Question: I have a favourites feature, but want the user to be able to remove them.
This is what it looks like:

So what I want to achieve is a "Remove" link under each item which calls the remove function, and so removes that entity.
Here is my JS:
'''
function updateFavourite(video) {
document.getElementById('favourite').onclick = function () {
if ($.grep(myfavourite, function (item) {
return item["id"] == video["id"];
}).length == 0) {
blacklist[video["id"]] = true;
myfavourite.push(video);
var html = "<li class="history">" +
"<img class= "img-rounded" src="{0}"/>" +
"<p><b title="{2}"><a class="extendedLink" href="javascript:watchFavouriteVideo('{1}');"><span></span>{2}</a></b><br>" +
"by {3}<br>" +
"{4} | {5} views</p>" +
"</li>";
$("#myfavourite").prepend(html.format(video["thumbnail"],
video["id"],
video["title"],
video["uploader"],
video["length"],
video["views"]));
}
}
}
function remove(video) {
document.getElementById('remove').onclick = function () {
myfavourite.splice(video, 1);
}
}
'''
The problem is that it does not remove the video, and don't know how to add the "Remove" text for each entity.
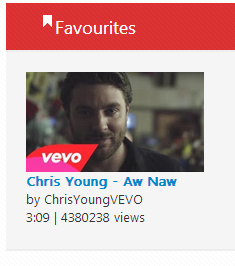
Answer: Here is an example
HTML
'''
<div id="favourites"></div>
<div id="displayList"></div>
'''
CSS
'''
#favourites {
width:auto;
height:100px;
}
.favourite {
width:auto;
height: auto;
margin-right:10px;
background-color:cyan;
float:left;
}
.title {
width:auto;
height: auto;
background-color:red;
border:0px;
text-align:center;
}
.picture {
width:50px;
height: 50px;
background-position:center;
display:block;
margin:0 auto;
}
.remove {
width:auto;
height: auto;
text-align:center;
}
.remove:hover {
cursor:pointer;
background-color:yellow;
}
#displayList {
min-height:20px;
clear:both;
border:1px solid black;
}
'''
Javascript
'''
var picsArray = [
'http://upload.wikimedia.org/wikipedia/commons/1/1b/Beys_Afroyim_with_son_%28cropped%29.jpg',
'http://upload.wikimedia.org/wikipedia/commons/8/8a/Tammam_Salam.jpg',
'http://upload.wikimedia.org/wikipedia/commons/2/27/Ratusz2007.jpg',
'http://upload.wikimedia.org/wikipedia/commons/6/60/GPN-2000-001979.jpg'
],
list = picsArray.slice(),
favourites = document.getElementById('favourites'),
displayList = document.getElementById('displayList');
function emptyNode(node) {
while (node.firstChild) {
node.removeChild(node.firstChild);
}
}
function updateDisplayList() {
emptyNode(displayList);
list.map(function (entry) {
return entry.split('/').slice(-1)[0];
}).forEach(function (shortEntry) {
var p = document.createElement('p');
p.appendChild(document.createTextNode(shortEntry));
displayList.appendChild(p);
});
}
list.forEach(function (pic) {
var favourite = document.createElement('div'),
title = document.createElement('div'),
img = document.createElement('img'),
remove = document.createElement('div');
favourite.className = 'favourite';
title.className = 'title';
img.className = 'picture';
remove.className = 'remove';
title.appendChild(document.createTextNode('Favourite'));
favourite.appendChild(title);
img.src = pic;
favourite.appendChild(img);
remove.appendChild(document.createTextNode('Remove'));
remove.addEventListener('click', function (e) {
e.target.parentNode.parentNode.removeChild(e.target.parentNode);
list = list.filter(function (ele) {
return ele !== e.target.previousSibling.src;
});
updateDisplayList();
}, false);
favourite.appendChild(remove);
favourites.appendChild(favourite);
});
updateDisplayList();
'''
On <URL>